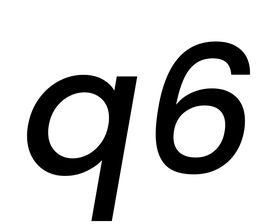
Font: Poppins-MediumItalic